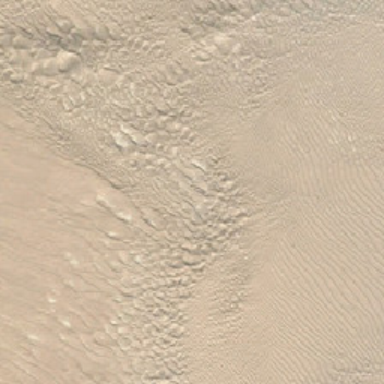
The milk white desert is full of flakes texture .